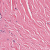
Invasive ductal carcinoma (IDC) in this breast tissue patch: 0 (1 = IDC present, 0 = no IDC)